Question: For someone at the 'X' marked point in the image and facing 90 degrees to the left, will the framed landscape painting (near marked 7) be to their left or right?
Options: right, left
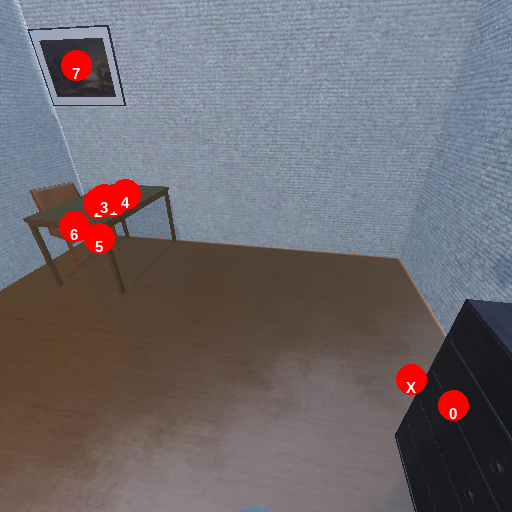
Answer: right